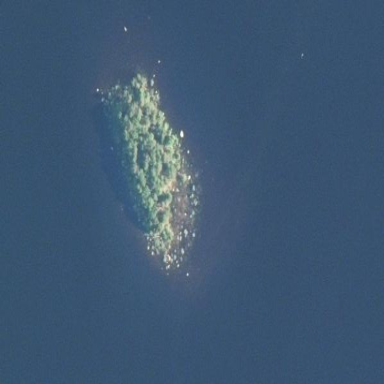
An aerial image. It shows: Islet.